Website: lowes
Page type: payment
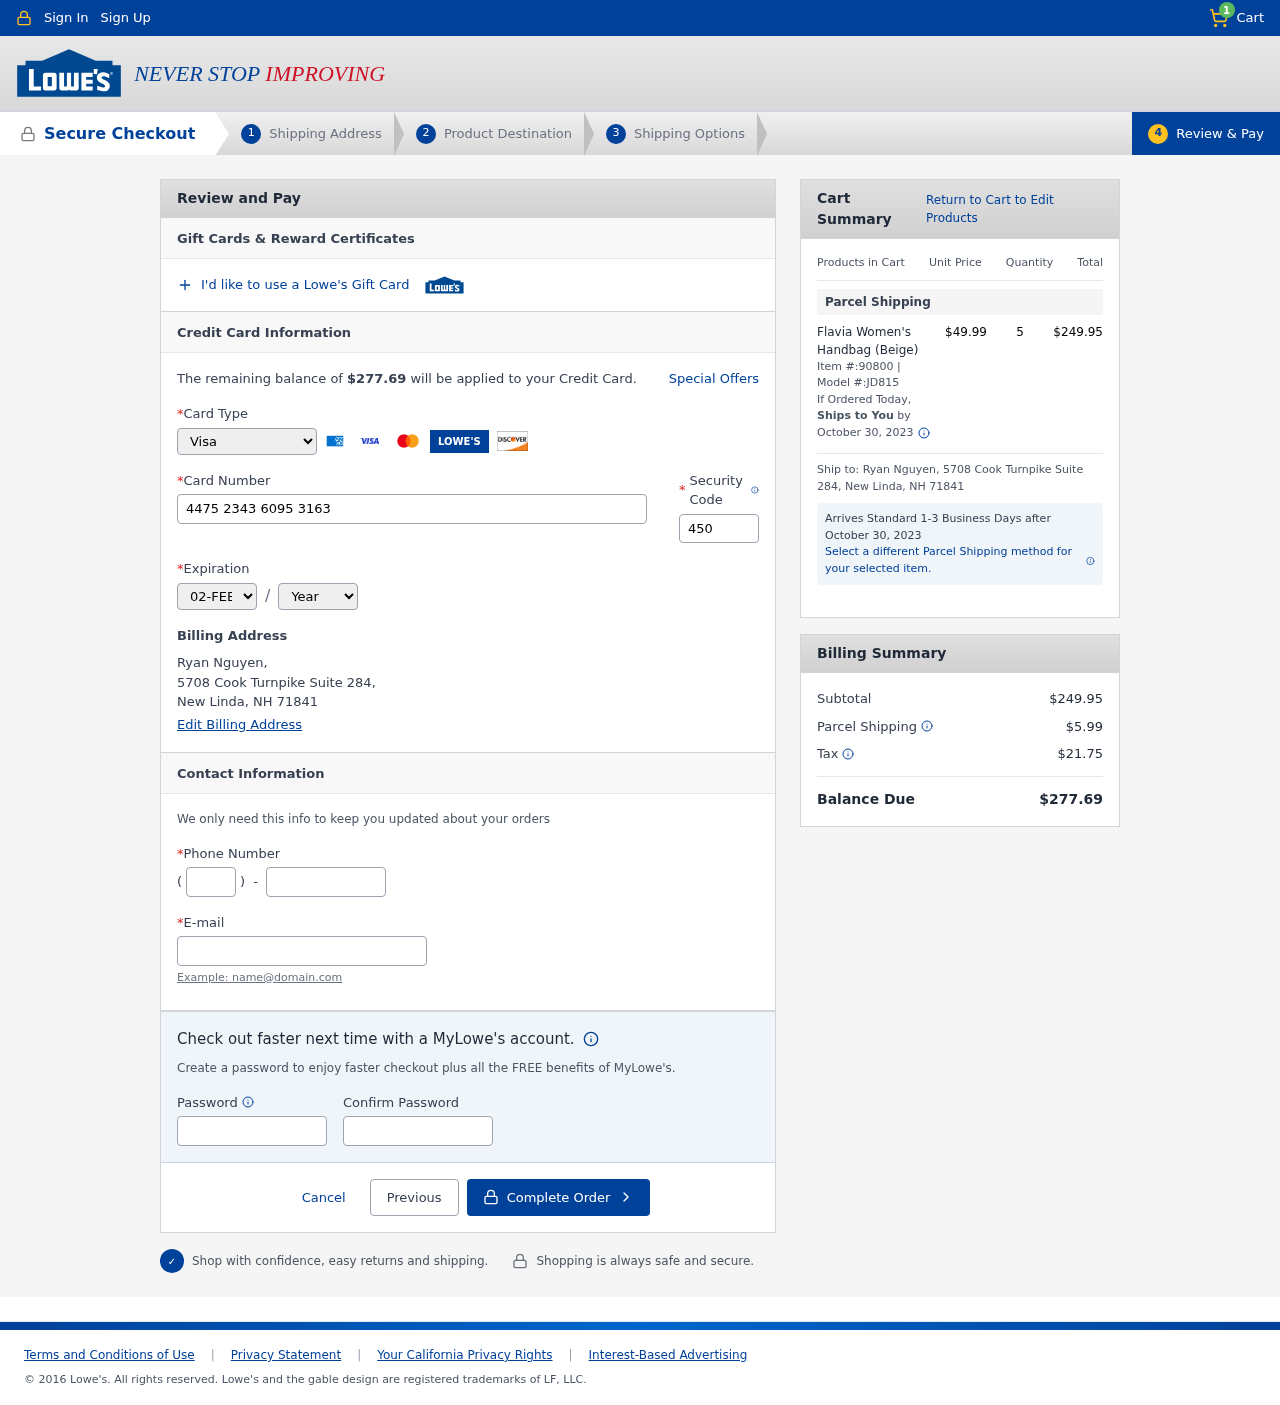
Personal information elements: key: PII_CARD_CVV
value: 450
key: PII_CARD_EXPIRY_MONTH
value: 02
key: PII_CARD_EXPIRY_YEAR
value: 29
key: PII_CARD_NUMBER
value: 4475 2343 6095 3163
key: PII_CARD_TYPE
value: Visa
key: PII_CITY_STATE_ZIP
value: New Linda, NH 71841
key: PII_EMAIL
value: ryannguyen@yahoo.com
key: PII_FULLNAME
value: Ryan Nguyen,
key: PII_PHONE
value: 8464085800
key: PII_PHONE_AREA
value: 846
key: PII_STREET
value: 5708 Cook Turnpike Suite 284
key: PII_STREET
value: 5708 Cook Turnpike Suite 284,
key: PII_FULLNAME2
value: Ryan Nguyen
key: PII_CITY
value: New Linda
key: PII_STATE_ABBR
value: NH
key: PII_POSTCODE
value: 71841
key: PII_POSTCODE_FULL
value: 71841
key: PII_CITY_STATE
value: New Linda, NH
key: PII_POSTCODE_NUMERIC
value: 71841
Product elements: key: PRODUCT1_NAME
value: Flavia Women's Handbag (Beige)
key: PRODUCT1_PRICE
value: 49.99
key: PRODUCT1_QUANTITY
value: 5
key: PRODUCT1_ITEM
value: Item #:90800
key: PRODUCT1_MODEL
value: Model #:JD815
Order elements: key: ORDER_NUM_ITEMS
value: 1
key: ORDER_TOTAL
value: $277.69
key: ORDER_SHIPPING_DATE
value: October 30, 2023
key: ORDER_SUBTOTAL
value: $249.95
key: ORDER_SHIPPING_DATE2
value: October 30, 2023
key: ORDER_SHIPPING_COST
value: $5.99
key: ORDER_TAX
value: $21.75